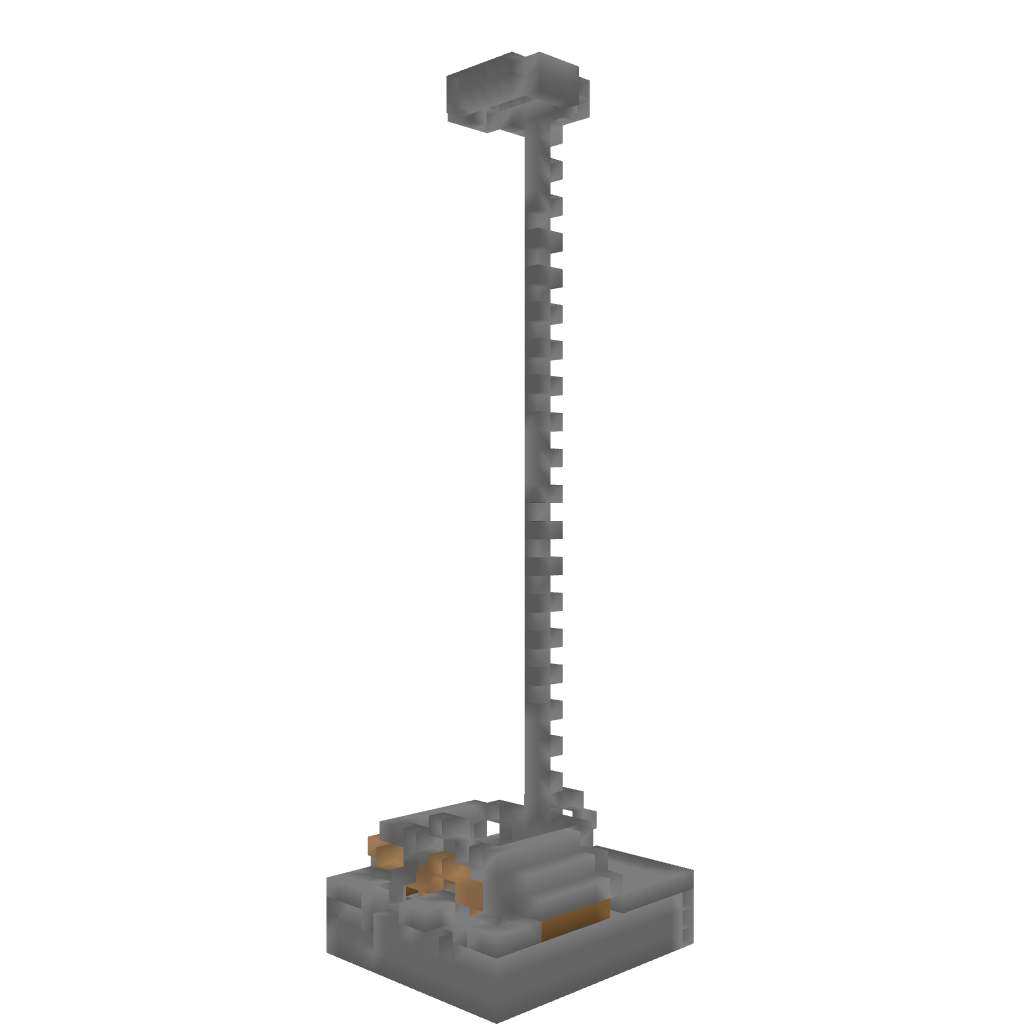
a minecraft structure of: Automatic farm bad low quality